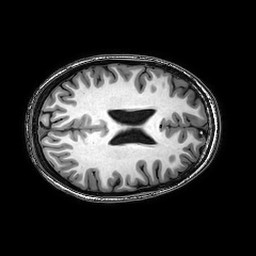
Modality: T1w
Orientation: axial
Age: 19
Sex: female
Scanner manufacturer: philips
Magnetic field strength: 3 T
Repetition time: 0.008199 s
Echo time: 0.00375 s